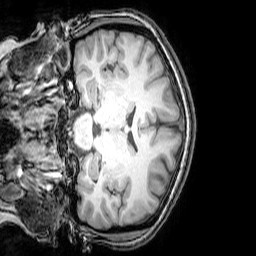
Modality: T1w
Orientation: coronal
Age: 26
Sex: female
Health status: healthy
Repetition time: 0.081 s
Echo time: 0.037 s